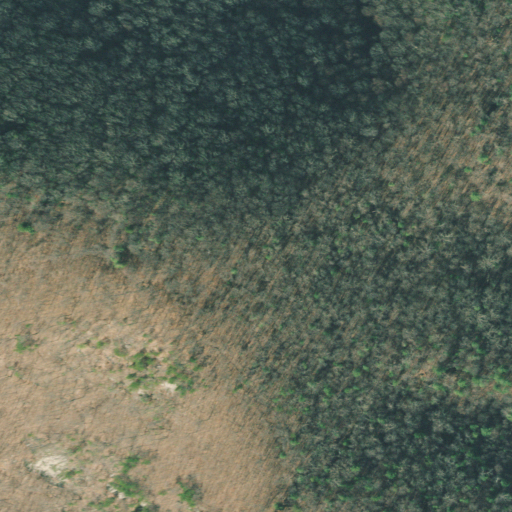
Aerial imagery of mountain in Georgia named Glass Mine Top containing deciduous forest, shrub, and mixed forest